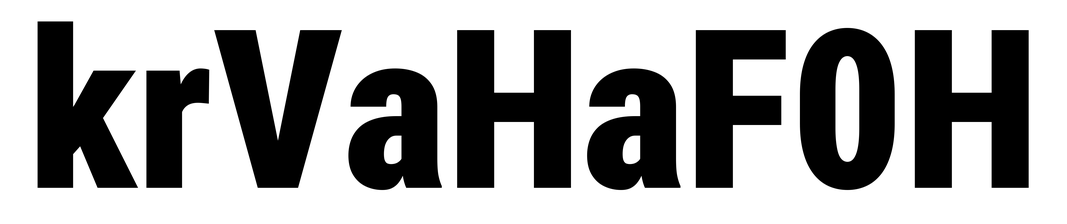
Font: Roboto_Condensed_Black